Field crop: maize
Growth stage: 2
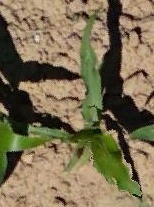
Species: maize